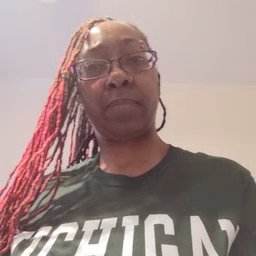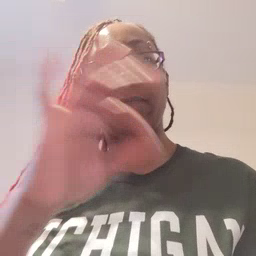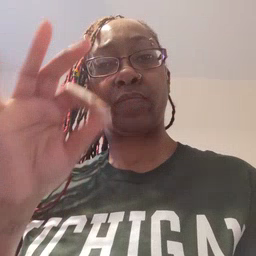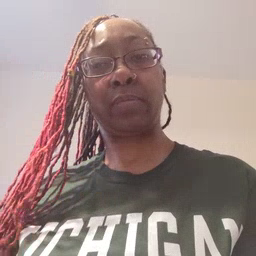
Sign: frenchfries